Question: A similar question was asked here, but the one accepted answer doesn't really answer the question.
<URL>
When adding nested items to Firebase via AngularFire, each item is actually set under another index numbered numerically.

Because of this, I'll need to reference the user's products with the following relative url:
'''
users/:id/products
'''
My question is, once I have created a user (or anything for that matter), how do I get the index value?
'''
// Get the users
var ref = new Firebase('https://myapp.firebaseio.com/users')
var promise = angularFire(ref, $scope, 'users', {})
promise.then(function() {
// Can I get the ID from here somehow?
})
// Users saves a product
id = null // ???
var product = {
name: 'new product',
desc: 'this is a new product'
}
var ref = new Firebase('https://myapp.firebaseio.com/users/' + id + '/products')
var promise = angularFire(ref, $scope, 'products', {})
promise.then(function() {
$scope.products.push(product)
})
'''
To clarify, this isn't a question about user authentication. I already have that taken care of. Sorry for the confusion.
I've just run into a brick wall when I start making things "under" other things in Firebase. Doesn't matter if it's 'user's or 'giraffe's.
If I make "Stores," each Store has "Products" (let's say.)
I'd like to be able to retrieve them with
'''
stores/{storeId}/products
'''
But the 'storeId' would ideally be the index ID that is created from AngularFire (See the picture I have attached). The trouble is, AngularFire just creates this ID without letting me know about it.
If I had some success function like
'''
success: function(response) {
$scope.store.id = response.indexId
}
'''
That would make the most sense, but it doesn't appear AngularFire is prepare this very needed functionality. Prove me wrong, please. :)
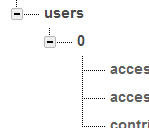
Answer: There definitely seems to be a way to do everything you'll want. Your first question was:
'''
var promise = angularFire(ref, $scope, 'users', {})
promise.then(function() {
// Can I get the ID from here somehow?
})
'''
Once the 'promise' returns for this call, your '$scope.users' will be an object of users whose keys are the id values of the users you've created. So to access the ids of those users:
'''
var promise = angularFire(ref, $scope, 'users')
promise.then(function() {
for(var userId in $scope.users){
console.log("User Id: " + userId);
}
});
'''
This doesn't seem tremendously helpful to what you are ultimately trying to achieve, but at least you can see how to return the ids for all users from AngularFire.
Since you want to create 'products' under 'users' I think @bennlich was trying to get at the fact that the user's id should be available from some other variable, like a 'user' object if you are using 'angularFireAuth'. But whenever you have the id, there are multiple ways to create objects under that user. Give that you have the user's id, you'll have the following ref:
'''
var userProductRef = new Firebase('https://myapp.firebaseio.com/users/' + userId + '/products');
'''
So one way to create a 'product' using AngularFire would be creating an explicit data binding with 'angularFireCollection':
'''
$scope.userProducts = angularFireCollection(userProductRef);
// create a new product
var newProductRef = $scope.userProducts.add({name: 'new product', desc: 'this is a new product'});
console.log("New product id: " + newProductRef.name());
'''
If you wanted to use the implicit data binding, you wouldn't need to use AngularFire directly for the object creation at all, as the data sync is "implied." In this case you have to keep in mind that AngularFire is just an extension/augmentation of the vanilla Firebase API, and is not intended to be a substitute. So you might have something like this, using the Firebase '.push' method to create the id:
'''
// sync $scope.userProducts with Firebase
var promise = angularFire(userProductRef, $scope, 'userProducts');
// create a new product when promise fulfilled
promise.then(function(){
var newProductId = userProductRef.push(); // here is your id
// this will sync to Firebase automatically because of the implied angularFire binding
$scope.userProducts[newProductId] = {name: 'new product', desc: 'this is a new product'};
});
'''
These methods use AngularFire for object creation, but as mentioned I think it helps not to think of AngularFire as a replacement for the Firebase API, it just makes common Angular use cases much easier. Depending on how your view and CRUD actions are structured, it may or may not make since to use AngularFire for Creation, even if it is useful for Read/Update/etc actions. And as a final note, while you do this type of relational data structuring in Firebase using AngularFire, it's likely to cause difficulties later. You should strongly consider restructuring (<URL> your data to optimize for Firebase's key/value store design.